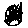
Label: triangle